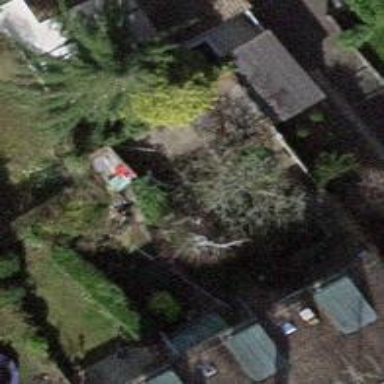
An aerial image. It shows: Garden surrounded by fence.